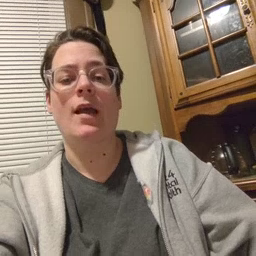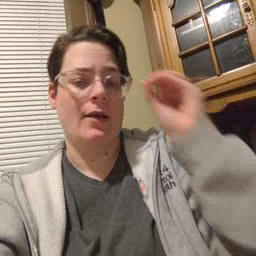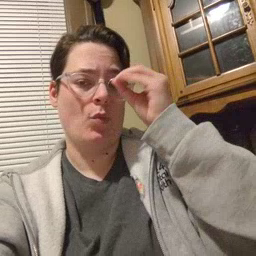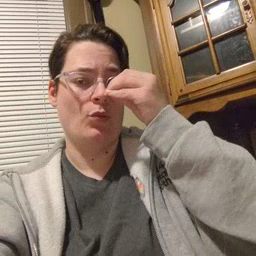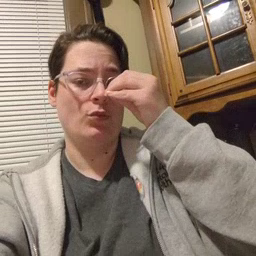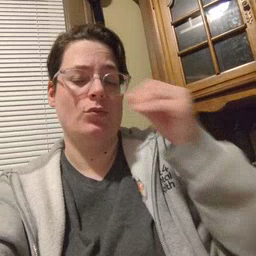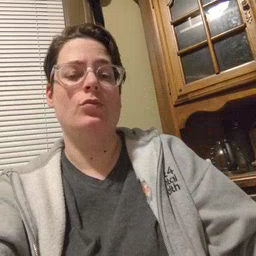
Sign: owl